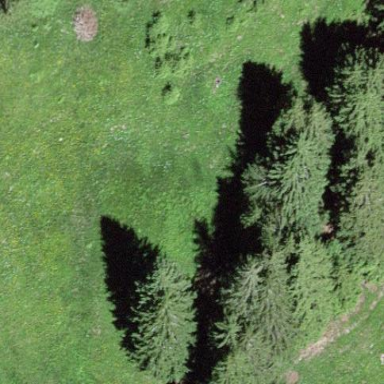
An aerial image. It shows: Forest area.